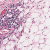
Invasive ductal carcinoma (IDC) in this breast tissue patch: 1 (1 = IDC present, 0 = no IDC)